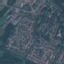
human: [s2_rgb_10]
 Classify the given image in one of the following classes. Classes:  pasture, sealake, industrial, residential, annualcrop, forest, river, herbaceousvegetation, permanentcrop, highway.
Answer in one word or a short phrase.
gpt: Residential